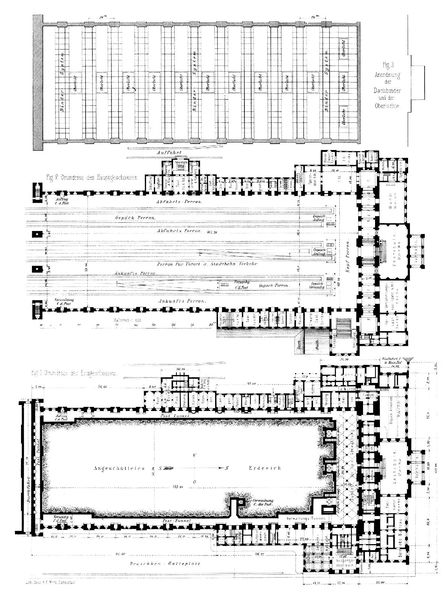
Titel: Anhalter Bahnhof in Berlin
Standort: Berlin, Anhalter Bahnhof (EU - D)
Schlagwörter: wasser, see, fenster, glas, grau, schwarz, skizze, weiss, gebäude, park, masse, architektur, kirche, drei, schrift, türen, linien, hof, zahlen, wände, tusche, innenhof, kloster, rechteck, palast, becken, druck, schwarz weiss, buchstaben, räume, villa, etagen, plan, undeutlich, legende, ebenen, grundriss, aufriss, bauplan, gebäudeplan, berechnung, strichzeichnung, übersicht, ach nee